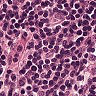
Metastatic tissue present: no